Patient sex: M
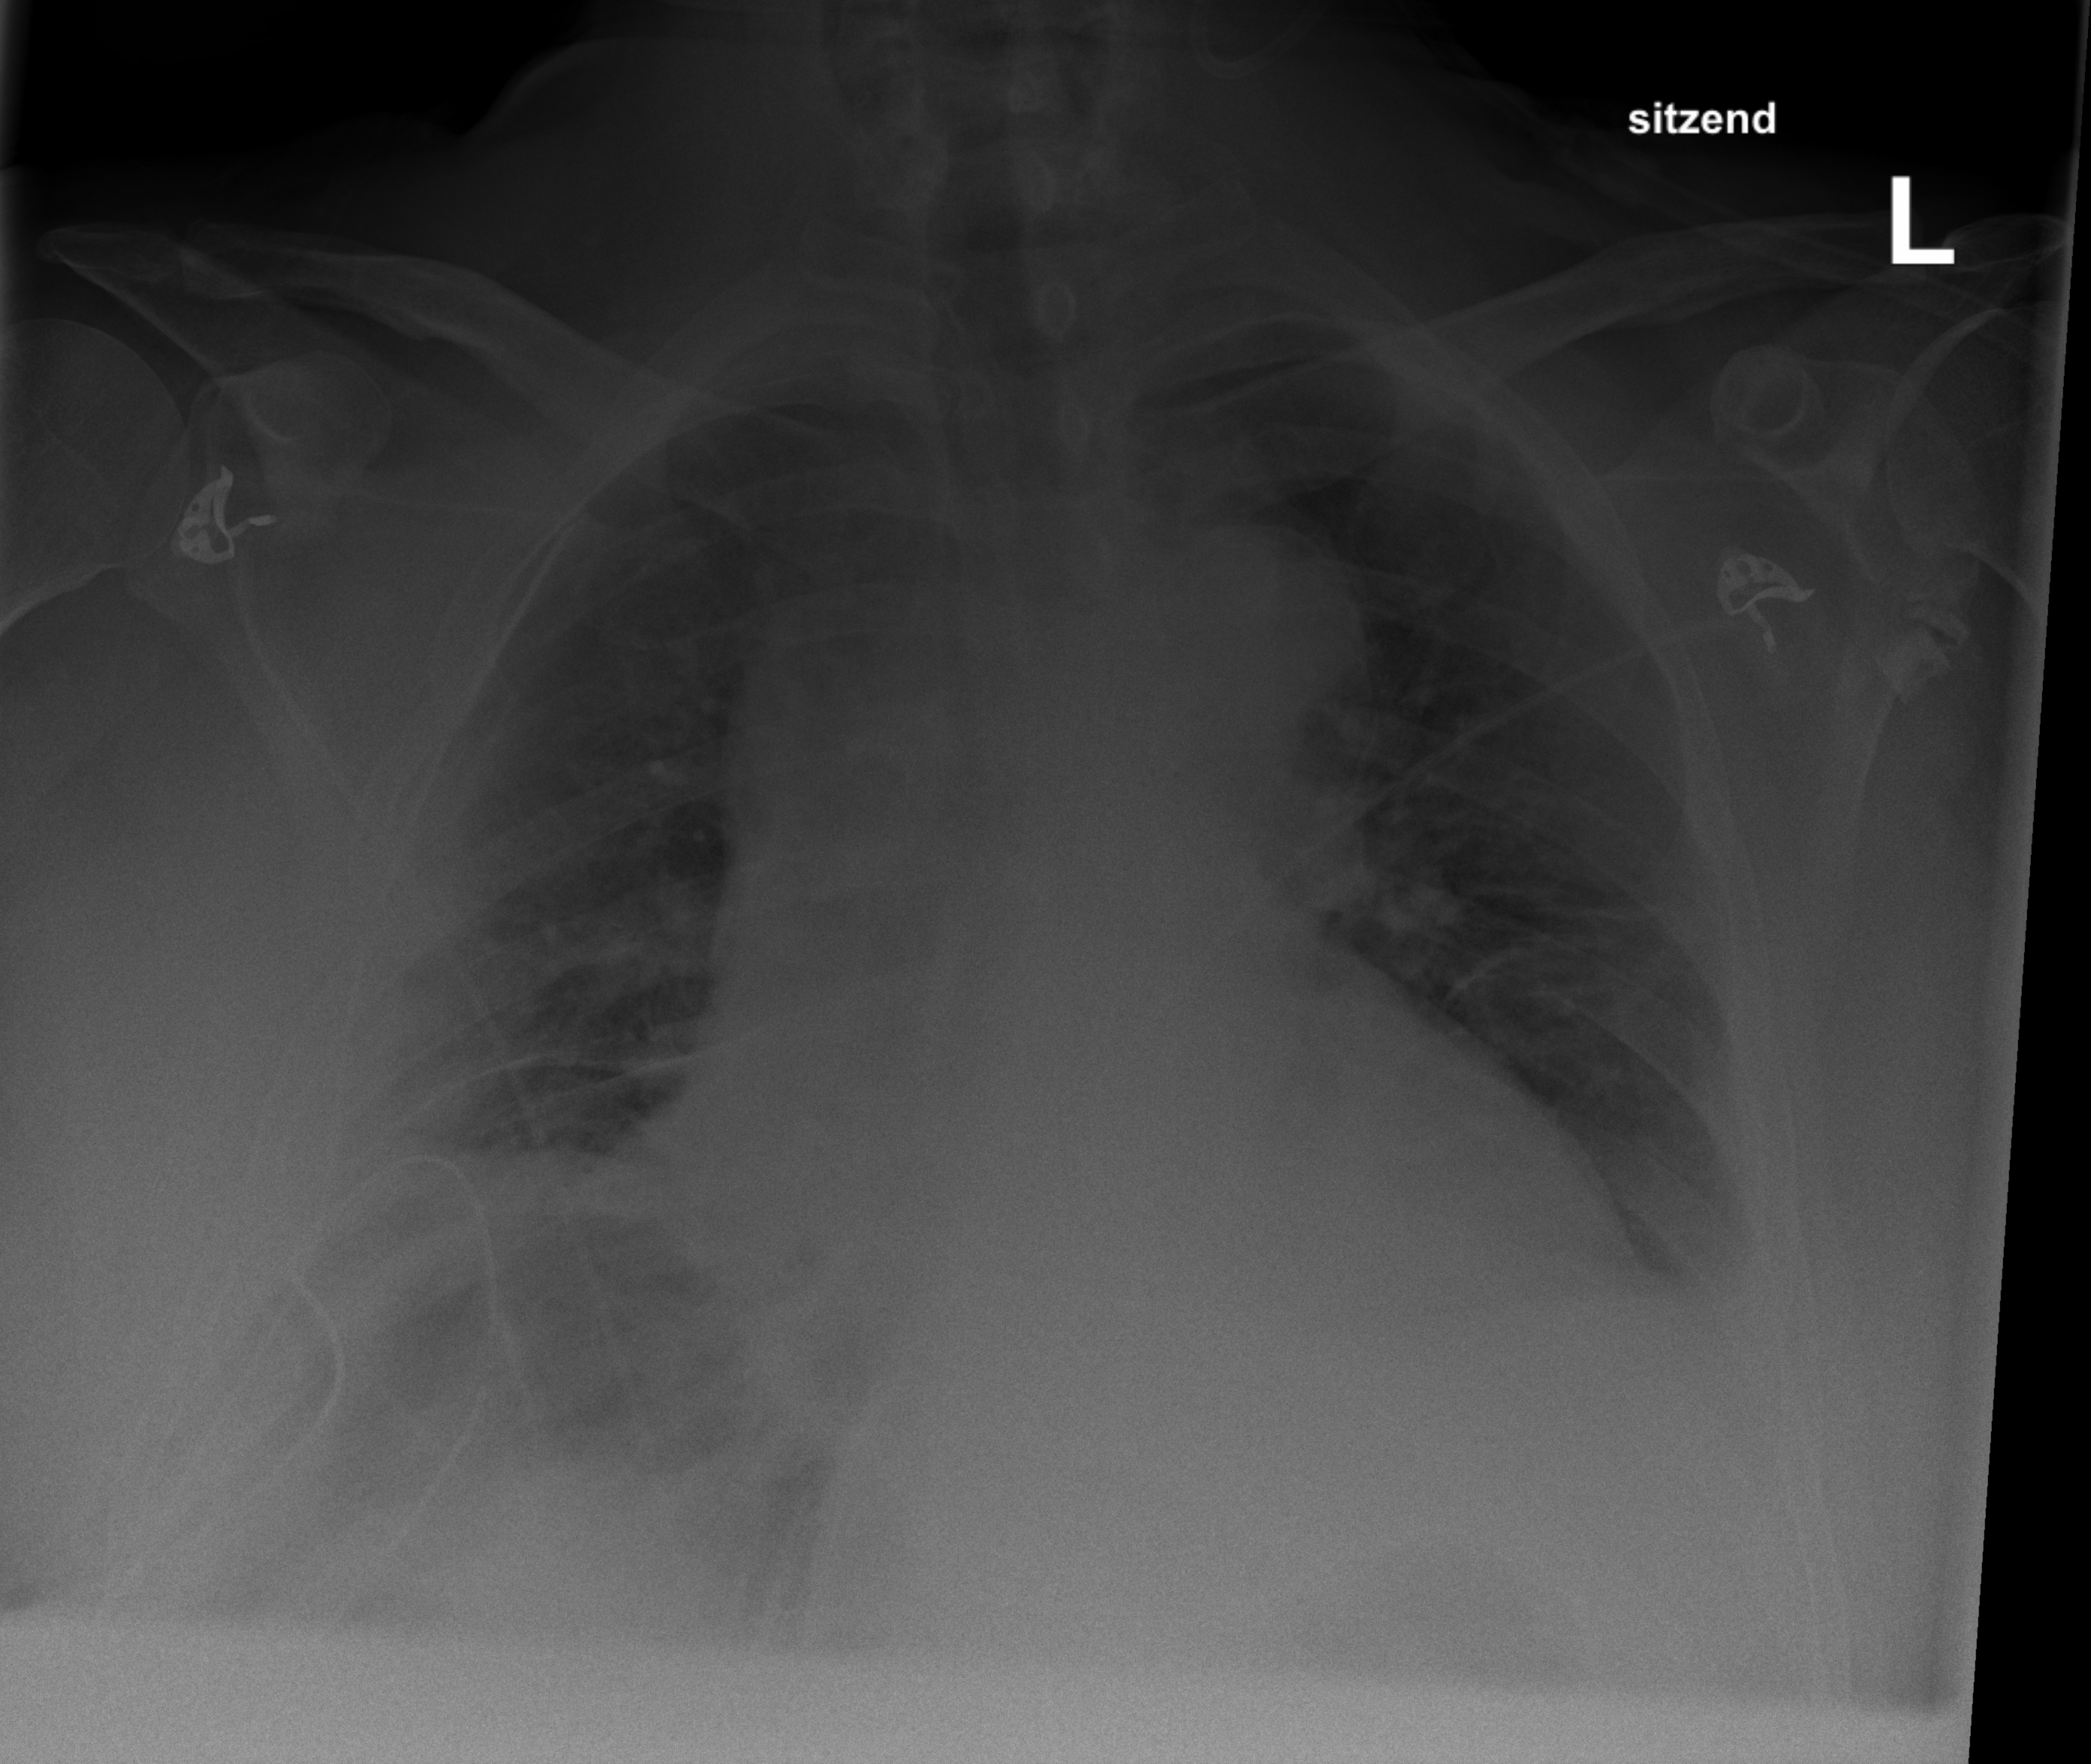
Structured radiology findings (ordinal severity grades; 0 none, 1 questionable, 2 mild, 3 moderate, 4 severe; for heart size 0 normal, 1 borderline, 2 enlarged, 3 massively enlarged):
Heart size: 2
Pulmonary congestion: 2
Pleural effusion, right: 2
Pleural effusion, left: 2
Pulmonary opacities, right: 1
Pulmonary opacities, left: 0
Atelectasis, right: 2
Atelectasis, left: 2